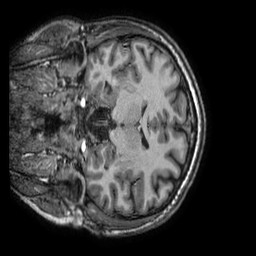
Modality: T1w
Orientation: coronal
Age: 32
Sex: male
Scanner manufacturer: ge
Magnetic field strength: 3 T
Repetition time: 0.008776 s
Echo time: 0.003788 s